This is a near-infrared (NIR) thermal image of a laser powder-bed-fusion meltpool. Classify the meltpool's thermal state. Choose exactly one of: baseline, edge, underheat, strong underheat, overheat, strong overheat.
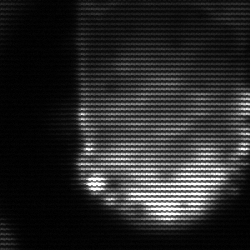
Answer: baseline